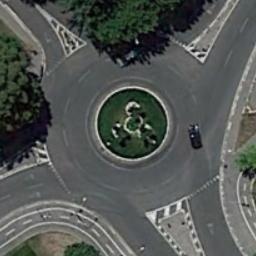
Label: roundabout